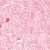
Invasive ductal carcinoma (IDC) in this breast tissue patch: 0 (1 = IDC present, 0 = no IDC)